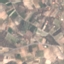
Land use / land cover class: PermanentCrop